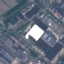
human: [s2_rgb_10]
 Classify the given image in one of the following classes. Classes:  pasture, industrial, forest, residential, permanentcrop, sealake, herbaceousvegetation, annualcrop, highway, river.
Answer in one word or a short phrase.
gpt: Industrial